Question: I use <URL> to upload files to my website.
Everything works with files that smaller than 4GB. But when I try to upload files that bigger than 4GB - I get this alert: (from client-side)

in uploadify.js my 'fileSizeLimit' is set to '0':
'''
fileSizeLimit: 0, // The maximum size of an uploadable file in KB (Accepts units B KB MB GB if string, 0 for no limit)
'''
I tried to increase it, and it's not the problem.
Look at this: (from uploadify.js)
'''
// Run the default event handler
if ($.inArray('onSelectError', settings.overrideEvents) < 0) {
switch(errorCode) {
case SWFUpload.QUEUE_ERROR.QUEUE_LIMIT_EXCEEDED:
if (settings.queueSizeLimit > errorMsg) {
this.queueData.errorMsg += '
The number of files selected exceeds the remaining upload limit (' + errorMsg + ').';
} else {
this.queueData.errorMsg += '
The number of files selected exceeds the queue size limit (' + settings.queueSizeLimit + ').';
}
break;
case SWFUpload.QUEUE_ERROR.FILE_EXCEEDS_SIZE_LIMIT:
this.queueData.errorMsg += '
The file "' + file.name + '" exceeds the size limit (' + settings.fileSizeLimit + ').';
break;
case SWFUpload.QUEUE_ERROR.ZERO_BYTE_FILE:
this.queueData.errorMsg += '
The file "' + file.name + '" is empty.';
break;
case SWFUpload.QUEUE_ERROR.FILE_EXCEEDS_SIZE_LIMIT:
this.queueData.errorMsg += '
The file "' + file.name + '" is not an accepted file type (' + settings.fileTypeDesc + ').';
break;
}
}
'''
And the file is not 0 bytes for sure! it's 9.9GB
What is the problem?
Thanks, and sorry for my English
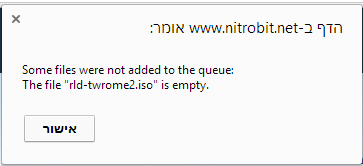
Answer: I've been trying to solve this problem and been talking to SWFUpload creator.
The problem is in the flash (it is taking the filesize and sending it to JS), it will not read >4GB file and throw size 0, it is crap piece of crappy software used as spybot full of bugs (J. Roberts words on why did he stop development of SWFUpload) "The Flash development environment has too many bugs. I reported bugs that have existed in Flash 8 that are still not fixed in Flash 11. They turned Flash into a glorified video player and Ad/tracking tool and seem to ignore any other use case.".... nothing helps even compiling it under newer flash versions and rewritting the code, it looks like Flash has some security issue or the bug issue (SWFUpload you have now is compiled under Flash 9, I've recompiled it under Flash 11 and did not help), 64bit and so on... so: give up, you will NOT upload files >4GB via Flash (which relies on browser those are almost all 32bit). HTML5 will be also buggy, the problem is not in php settings, anyway passing >4GB files to the webserver through php is big fault, how I've solved it:
I'm using on my webserver (nginx) upload module so I can upload files up to 20GB [web browsers limitation], which does not go through php so it is secure and stable.
Btw. if I remember correctly it uploaded files <4GB, but the filesize flash seen was just <PHONE> bytes. Use debug mode on SWFUpload, so you can see it :)